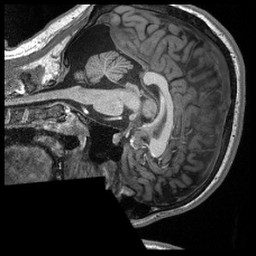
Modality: T1w
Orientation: sagittal
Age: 20
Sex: male
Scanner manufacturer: siemens
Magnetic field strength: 3 T
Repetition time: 2.3 s
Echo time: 0.00308 s